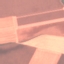
Label: AnnualCrop